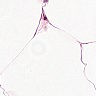
Metastatic tissue present: no